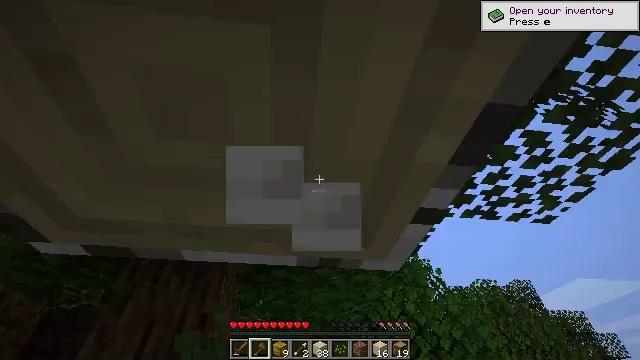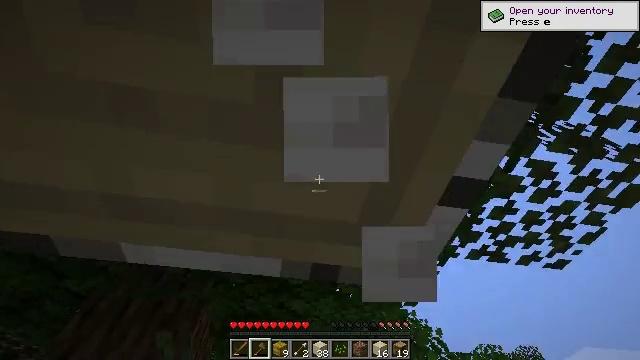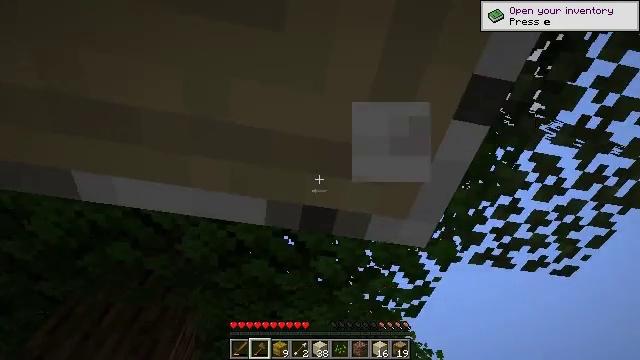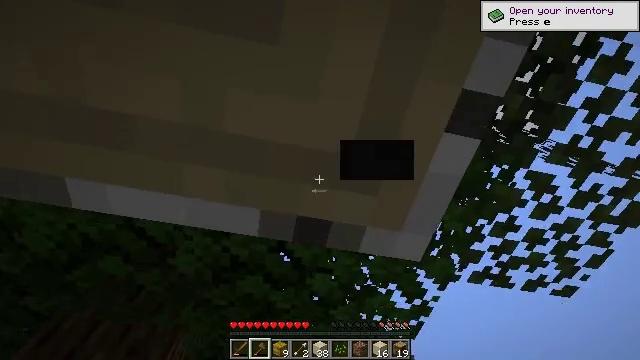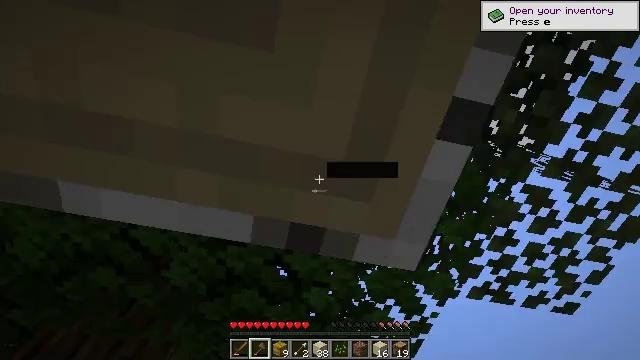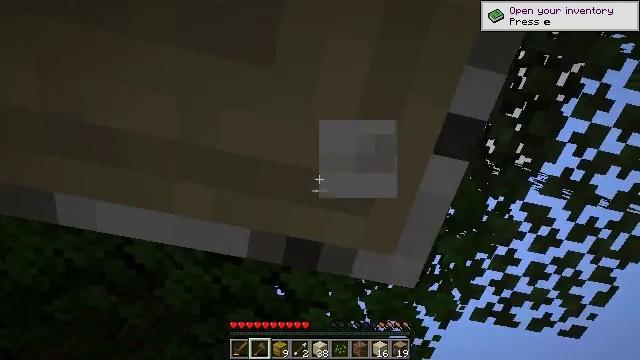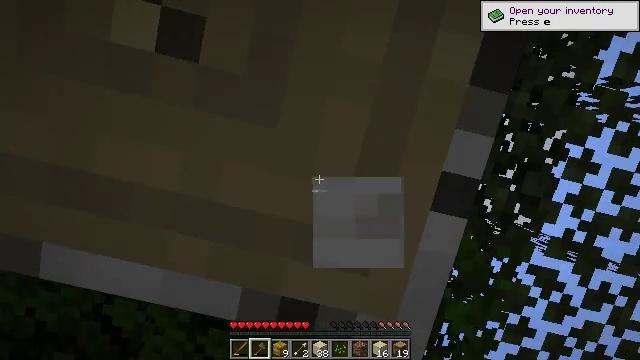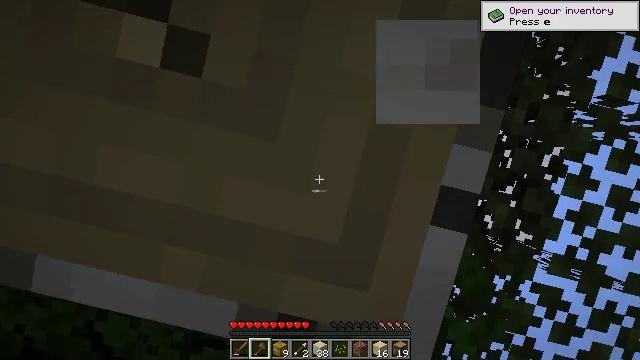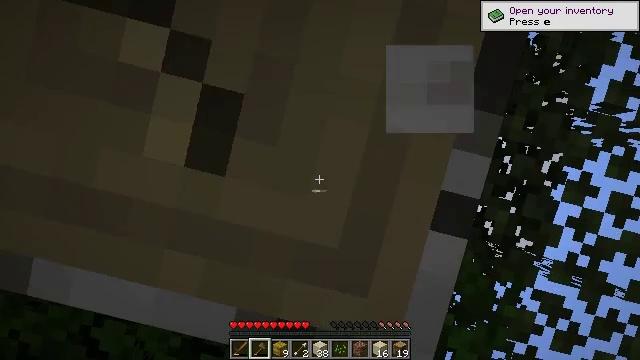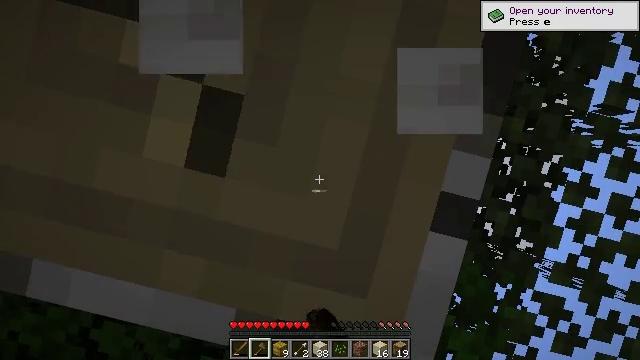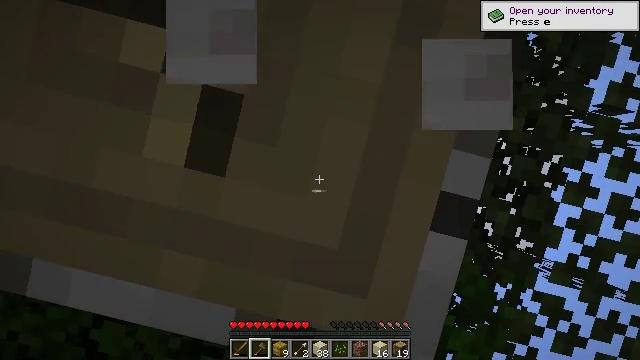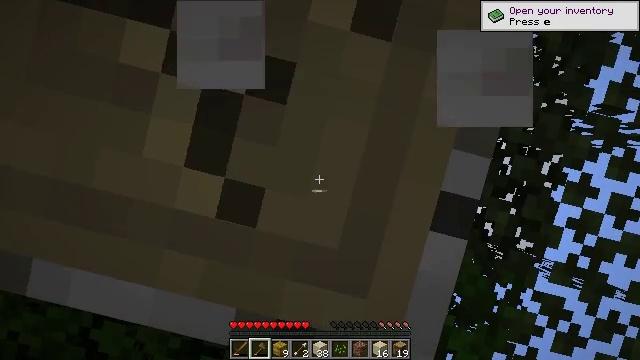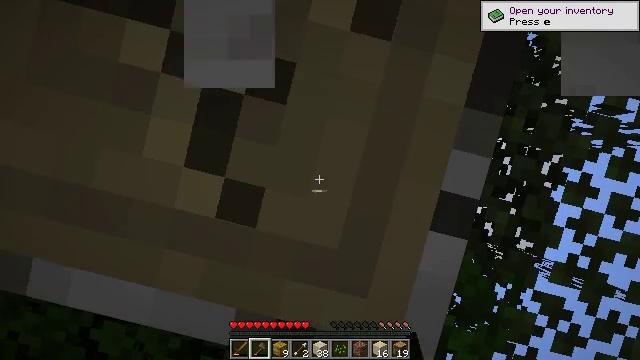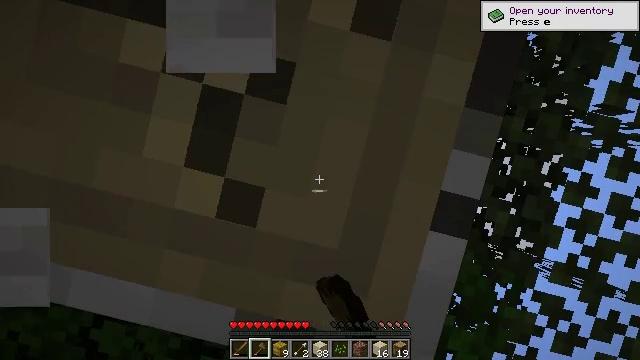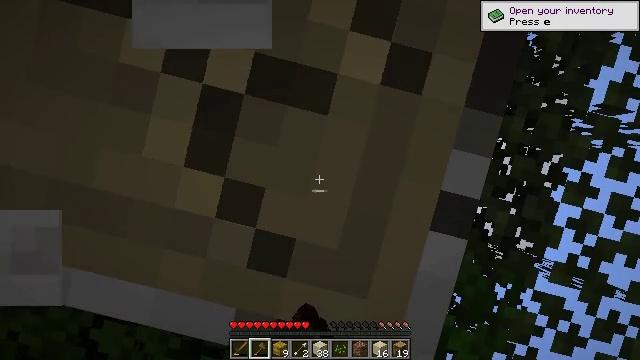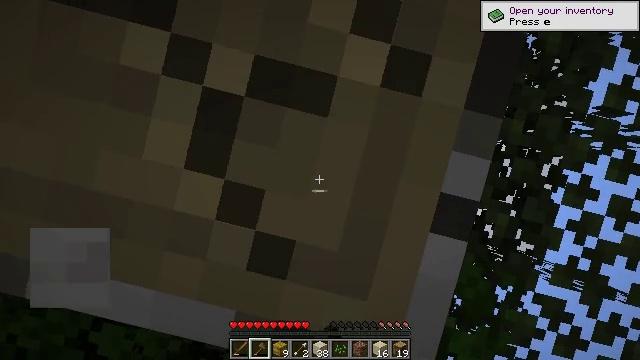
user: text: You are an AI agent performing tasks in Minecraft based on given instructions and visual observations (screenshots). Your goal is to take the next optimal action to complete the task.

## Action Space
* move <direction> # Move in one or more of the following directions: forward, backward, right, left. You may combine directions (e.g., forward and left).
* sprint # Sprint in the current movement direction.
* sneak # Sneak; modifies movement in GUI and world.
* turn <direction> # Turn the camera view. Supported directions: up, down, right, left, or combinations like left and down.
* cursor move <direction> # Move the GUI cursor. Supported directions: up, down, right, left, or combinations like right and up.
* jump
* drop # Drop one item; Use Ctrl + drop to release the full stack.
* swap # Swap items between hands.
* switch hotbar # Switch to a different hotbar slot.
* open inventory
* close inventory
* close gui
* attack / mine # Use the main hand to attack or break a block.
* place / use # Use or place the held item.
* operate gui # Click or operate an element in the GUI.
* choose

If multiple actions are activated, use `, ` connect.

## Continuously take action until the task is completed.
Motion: motion action
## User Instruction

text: Gather birch log for crafting.
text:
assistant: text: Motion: move forward, turn right and up, attack / mine
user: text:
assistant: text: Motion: turn right and up, attack / mine
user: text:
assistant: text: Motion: turn up, attack / mine
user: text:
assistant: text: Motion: turn up, attack / mine
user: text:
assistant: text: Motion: turn up, attack / mine
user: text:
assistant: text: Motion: turn right and up, attack / mine
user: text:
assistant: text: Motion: turn up, attack / mine
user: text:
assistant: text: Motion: turn up, attack / mine
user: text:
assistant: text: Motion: attack / mine
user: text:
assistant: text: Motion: attack / mine
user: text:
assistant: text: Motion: attack / mine
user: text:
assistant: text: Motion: attack / mine
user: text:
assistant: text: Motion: attack / mine
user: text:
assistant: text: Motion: attack / mine
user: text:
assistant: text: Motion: attack / mine
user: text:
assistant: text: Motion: attack / mine
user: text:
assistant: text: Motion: attack / mine
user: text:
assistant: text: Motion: attack / mine
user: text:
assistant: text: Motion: attack / mine
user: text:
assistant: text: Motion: attack / mine
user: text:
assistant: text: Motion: attack / mine
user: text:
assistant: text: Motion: attack / mine
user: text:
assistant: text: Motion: attack / mine
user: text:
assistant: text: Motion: attack / mine
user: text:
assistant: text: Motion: attack / mine
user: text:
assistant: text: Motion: attack / mine
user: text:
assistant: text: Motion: attack / mine
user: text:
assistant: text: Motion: attack / mine
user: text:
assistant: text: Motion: attack / mine
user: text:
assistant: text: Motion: attack / mine